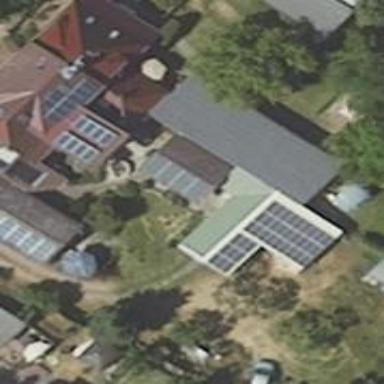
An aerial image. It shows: Shed.